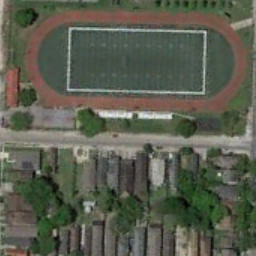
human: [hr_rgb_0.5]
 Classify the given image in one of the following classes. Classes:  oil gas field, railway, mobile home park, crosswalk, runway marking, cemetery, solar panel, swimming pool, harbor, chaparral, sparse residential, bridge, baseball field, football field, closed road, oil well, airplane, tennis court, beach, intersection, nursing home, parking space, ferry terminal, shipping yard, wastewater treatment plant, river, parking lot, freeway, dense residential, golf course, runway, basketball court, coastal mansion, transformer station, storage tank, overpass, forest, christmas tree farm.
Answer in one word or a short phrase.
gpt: football field